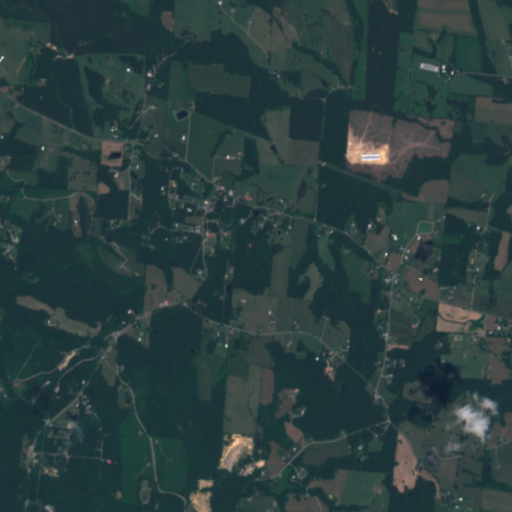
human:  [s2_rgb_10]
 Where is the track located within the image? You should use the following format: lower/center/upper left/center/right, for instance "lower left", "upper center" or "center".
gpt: There is no track in the image.